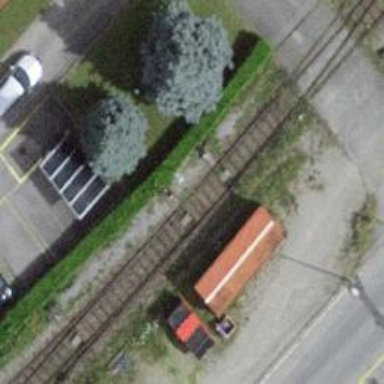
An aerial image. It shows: Railway switch.